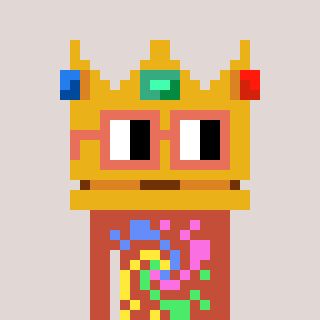
a pixel art character with square orange glasses, a crown-shaped head and a rust-colored body on a warm background